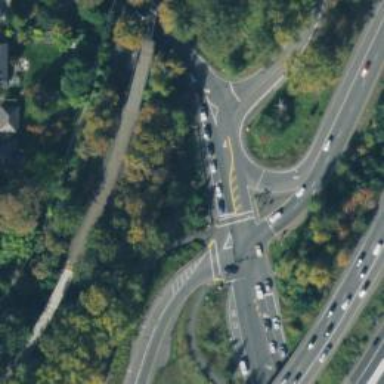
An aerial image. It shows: Asphalt cycleway with marked crossing.